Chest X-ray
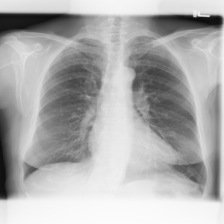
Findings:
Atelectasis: negative
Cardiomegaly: negative
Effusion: negative
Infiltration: negative
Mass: negative
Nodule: negative
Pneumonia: negative
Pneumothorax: negative
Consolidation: negative
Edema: negative
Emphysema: negative
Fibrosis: negative
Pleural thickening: negative
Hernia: negative